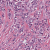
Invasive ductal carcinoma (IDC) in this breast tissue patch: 1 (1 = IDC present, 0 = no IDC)